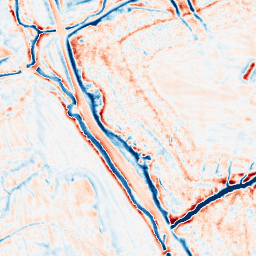
Category: edge_preserving
Decomposition family: bilateral
Decomposition parameters: d: 15
sigma_color: 50
sigma_space: 75
Upsampling method: bspline
Upsampling parameters: scale: 4
Upsampling scale: 4